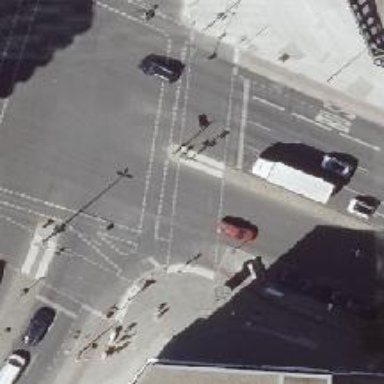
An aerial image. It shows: Crossing with traffic signals.